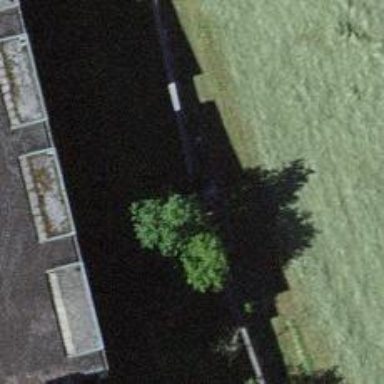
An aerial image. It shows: Wall barrier.